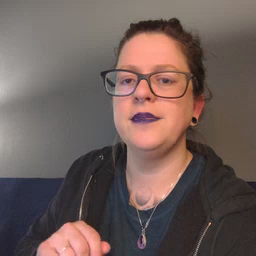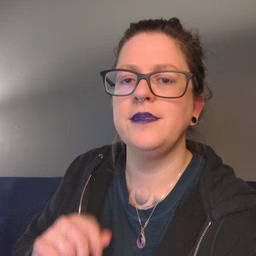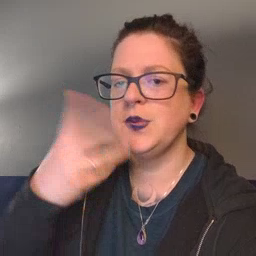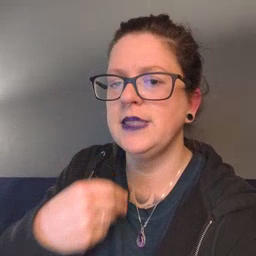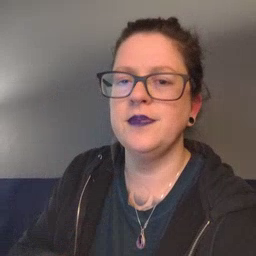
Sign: pretty